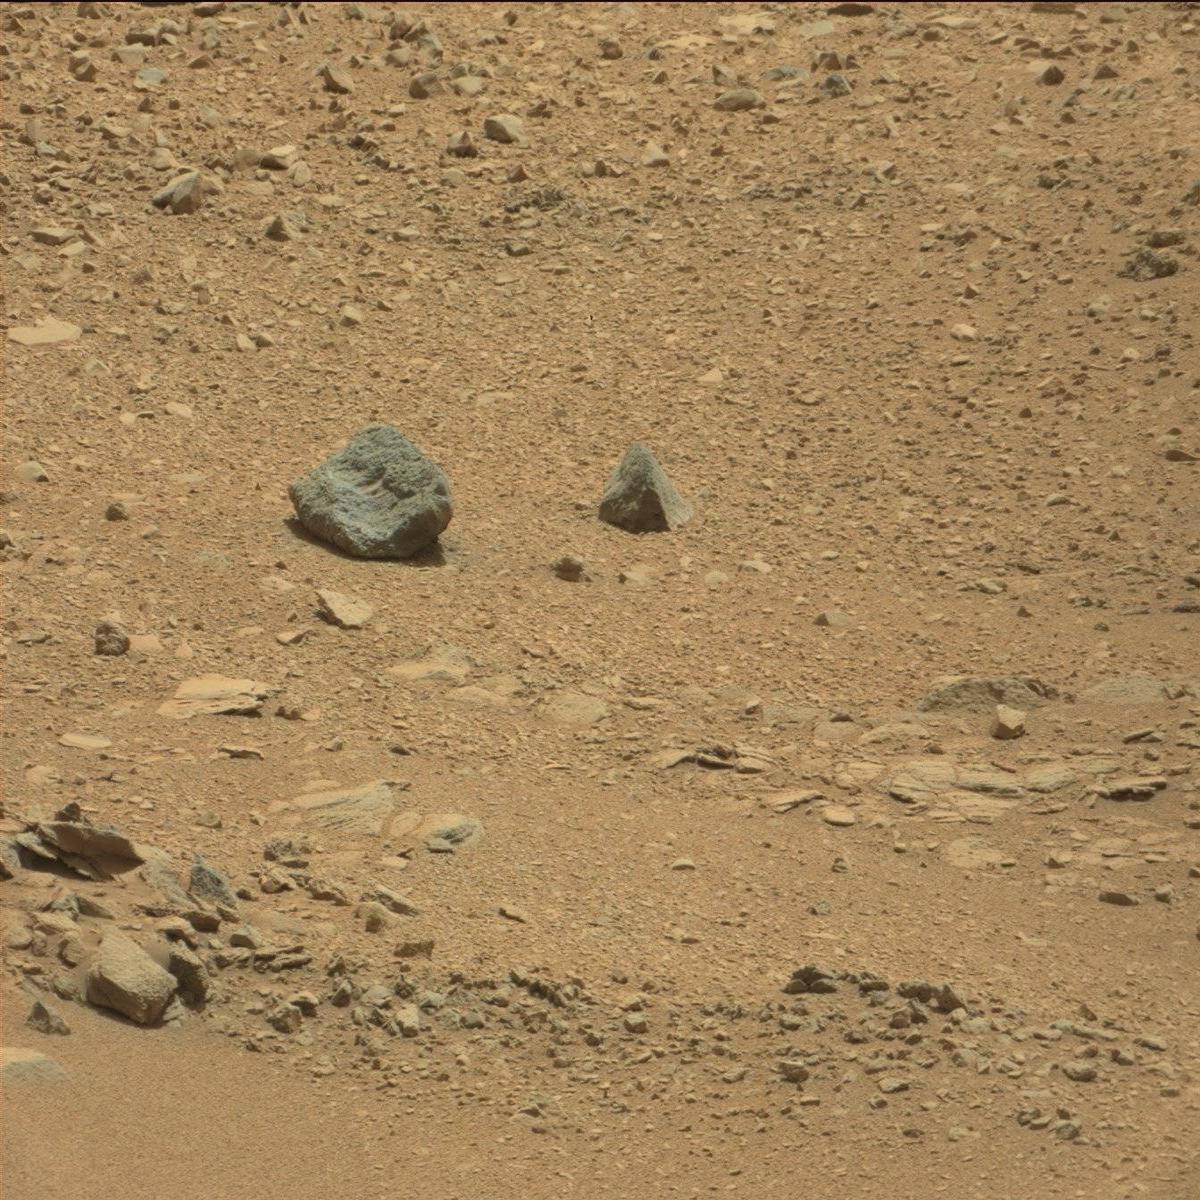
Terrain classes present: Bedrock, Rock, Sand / Soil